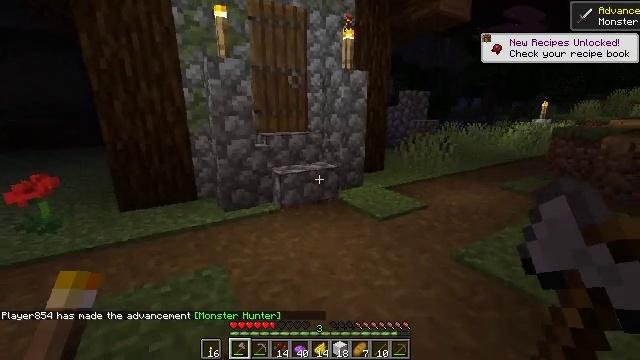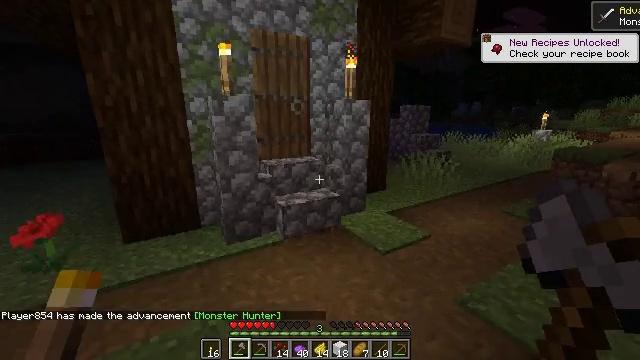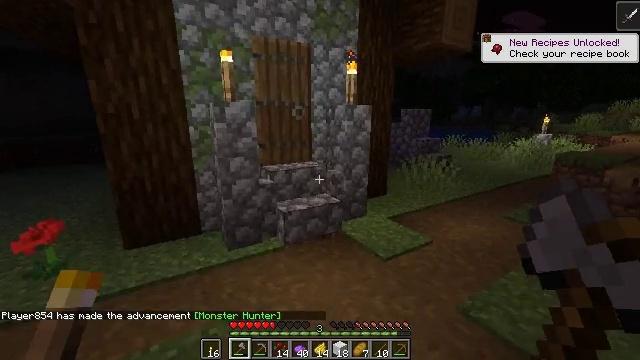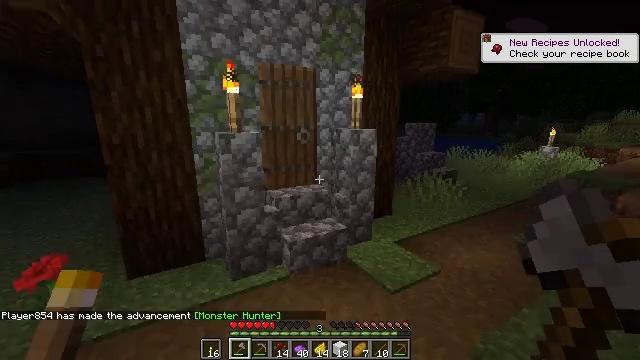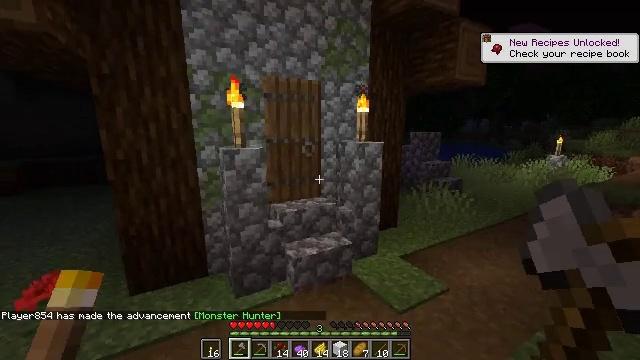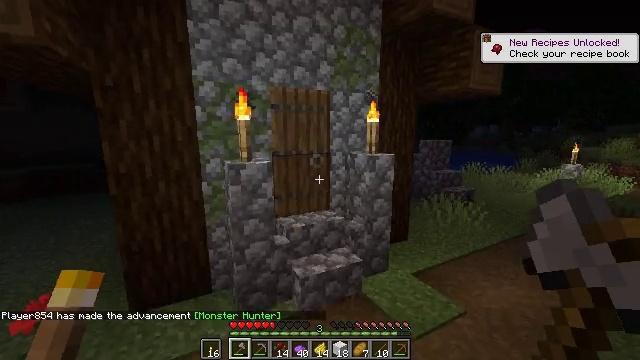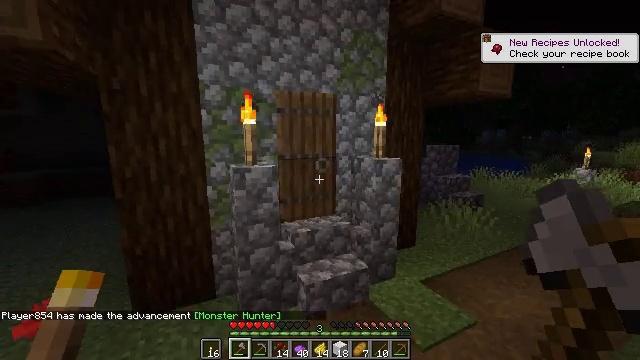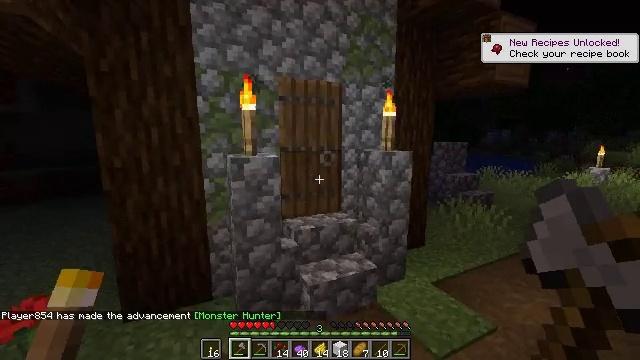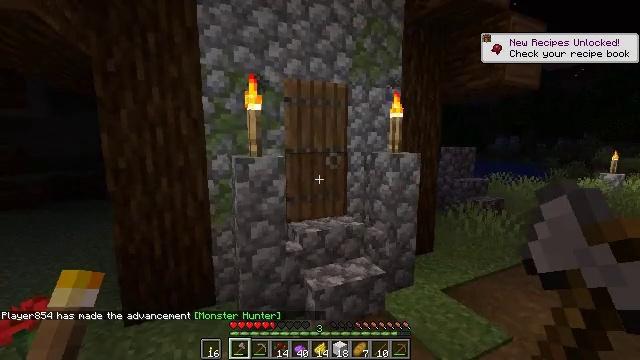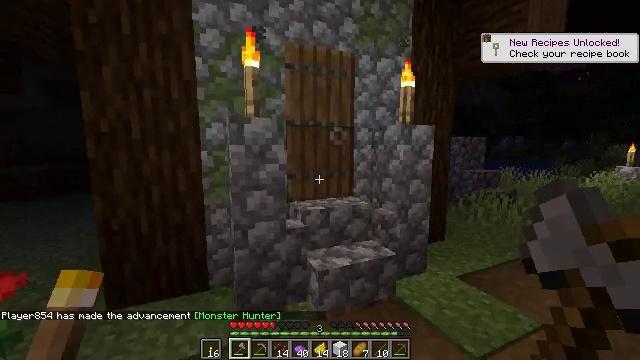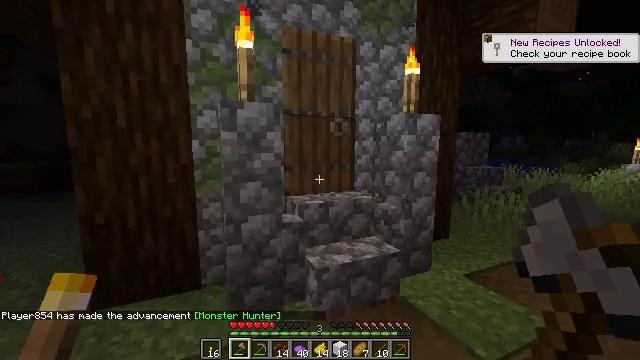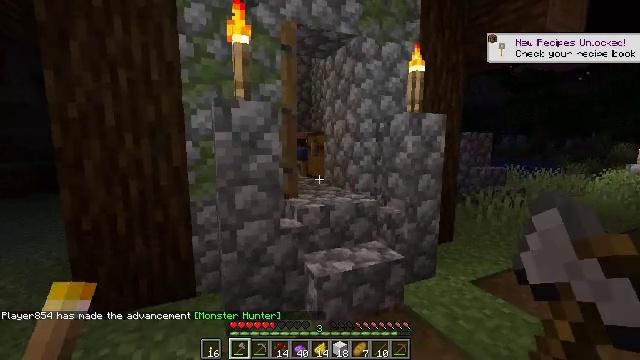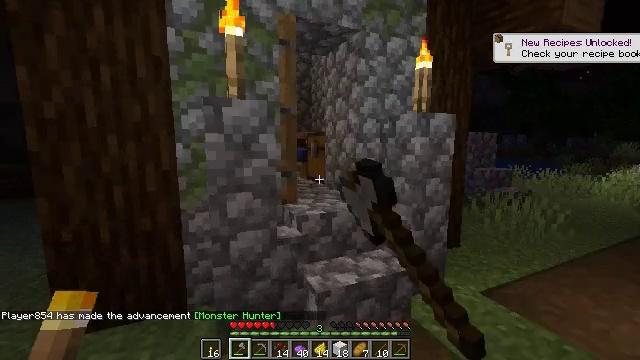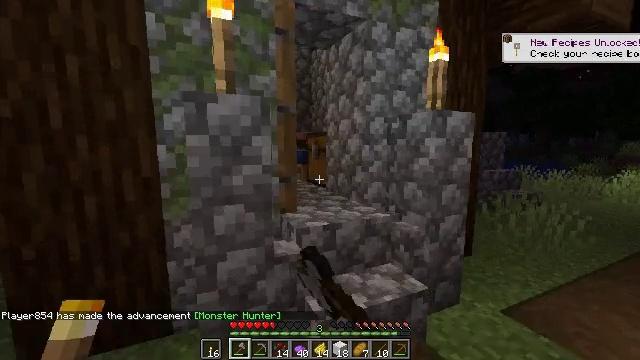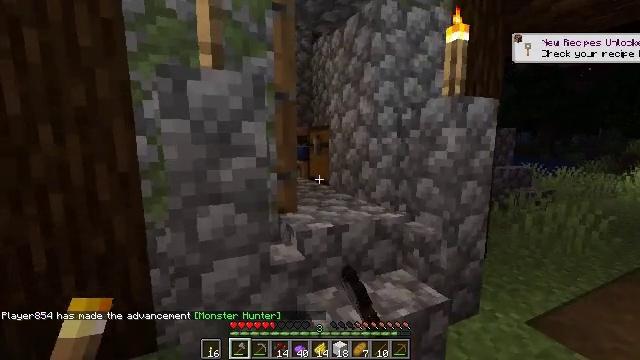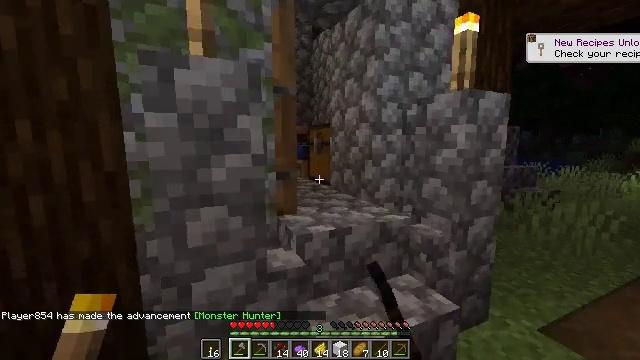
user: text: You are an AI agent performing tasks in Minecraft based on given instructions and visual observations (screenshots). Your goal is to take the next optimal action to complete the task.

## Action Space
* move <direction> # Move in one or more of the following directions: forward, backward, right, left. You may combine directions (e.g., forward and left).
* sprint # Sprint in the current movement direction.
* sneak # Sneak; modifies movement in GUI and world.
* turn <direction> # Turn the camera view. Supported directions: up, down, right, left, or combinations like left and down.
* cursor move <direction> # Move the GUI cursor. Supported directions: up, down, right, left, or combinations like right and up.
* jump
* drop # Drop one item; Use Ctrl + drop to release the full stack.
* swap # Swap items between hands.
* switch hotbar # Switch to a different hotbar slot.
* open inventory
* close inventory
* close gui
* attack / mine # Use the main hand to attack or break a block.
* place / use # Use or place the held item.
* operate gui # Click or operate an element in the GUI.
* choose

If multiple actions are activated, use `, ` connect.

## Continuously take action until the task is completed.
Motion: motion action
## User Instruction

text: Remove an emerald from the inventory.
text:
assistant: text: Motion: move forward, jump
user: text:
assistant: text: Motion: move forward, jump
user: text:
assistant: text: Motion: move forward, turn up, jump
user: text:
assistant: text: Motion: move forward, turn up, jump
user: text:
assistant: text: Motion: move forward, turn left and up, jump
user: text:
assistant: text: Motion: move forward, turn left, jump
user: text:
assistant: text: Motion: move forward, jump
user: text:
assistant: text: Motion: move forward, turn left and up
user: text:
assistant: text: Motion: move forward
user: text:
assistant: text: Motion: move forward
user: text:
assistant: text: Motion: move forward, use / place
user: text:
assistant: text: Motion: move forward, use / place
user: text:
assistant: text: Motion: move forward
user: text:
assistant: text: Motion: move forward
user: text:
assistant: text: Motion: move forward
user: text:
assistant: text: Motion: move forward, turn down
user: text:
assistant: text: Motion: move forward and move right, turn down
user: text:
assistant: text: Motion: move forward and move right, turn down
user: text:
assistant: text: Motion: move forward and move right, turn down
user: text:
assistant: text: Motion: move forward, turn left and down
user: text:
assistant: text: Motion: move forward, turn down
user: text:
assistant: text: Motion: move forward, turn left and down
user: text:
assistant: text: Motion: move forward, turn left
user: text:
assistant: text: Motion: move forward, turn left
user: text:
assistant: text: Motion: move forward, turn left
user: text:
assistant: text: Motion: move forward, turn left
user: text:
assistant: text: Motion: move forward, turn left
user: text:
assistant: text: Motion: move forward, turn left
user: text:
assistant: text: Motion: move forward
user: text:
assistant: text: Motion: move forward